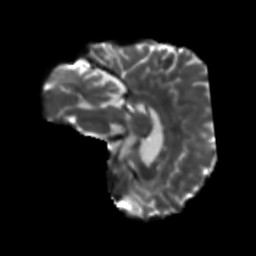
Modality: T2w
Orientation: sagittal
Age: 62
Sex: female
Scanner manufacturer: siemens
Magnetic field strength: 3 T
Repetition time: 5.25 s
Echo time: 0.08 s